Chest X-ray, AP view. Patient: 58 years old, sex M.
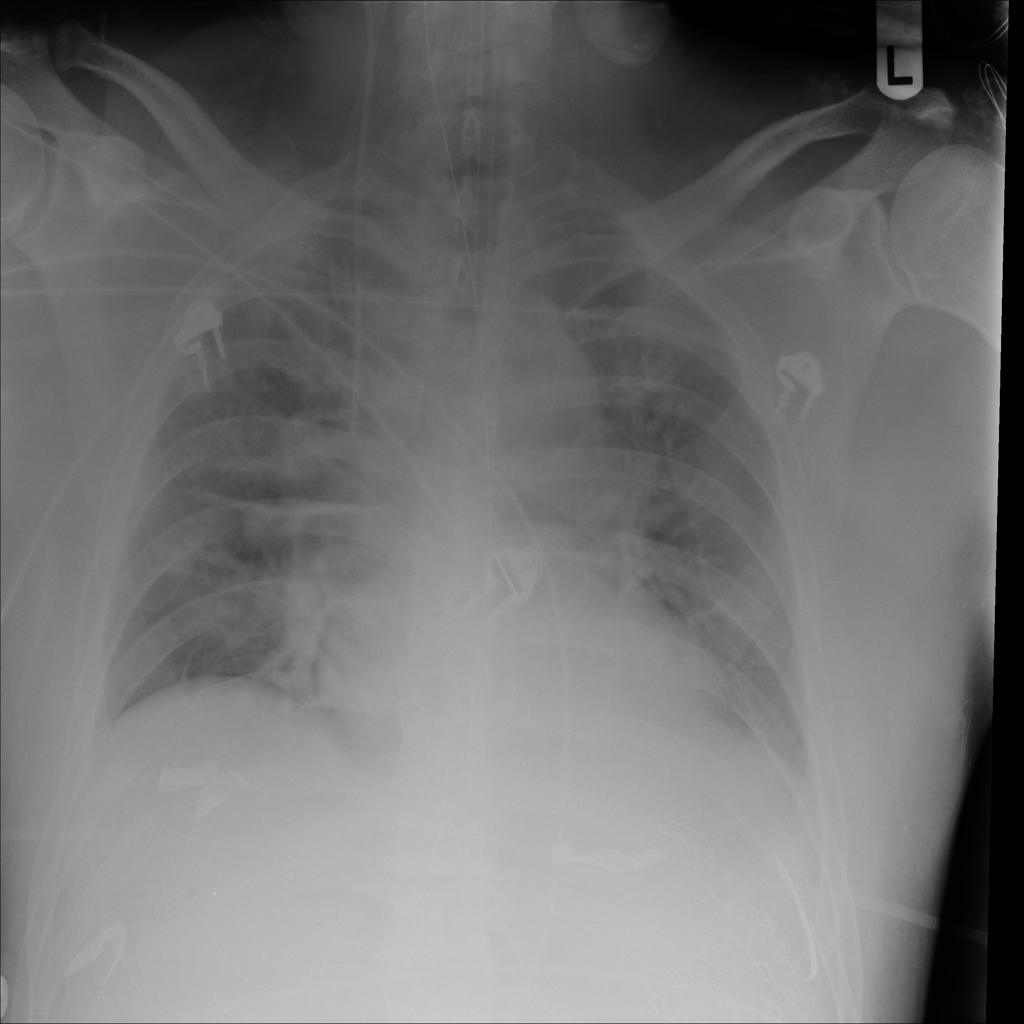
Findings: No Finding